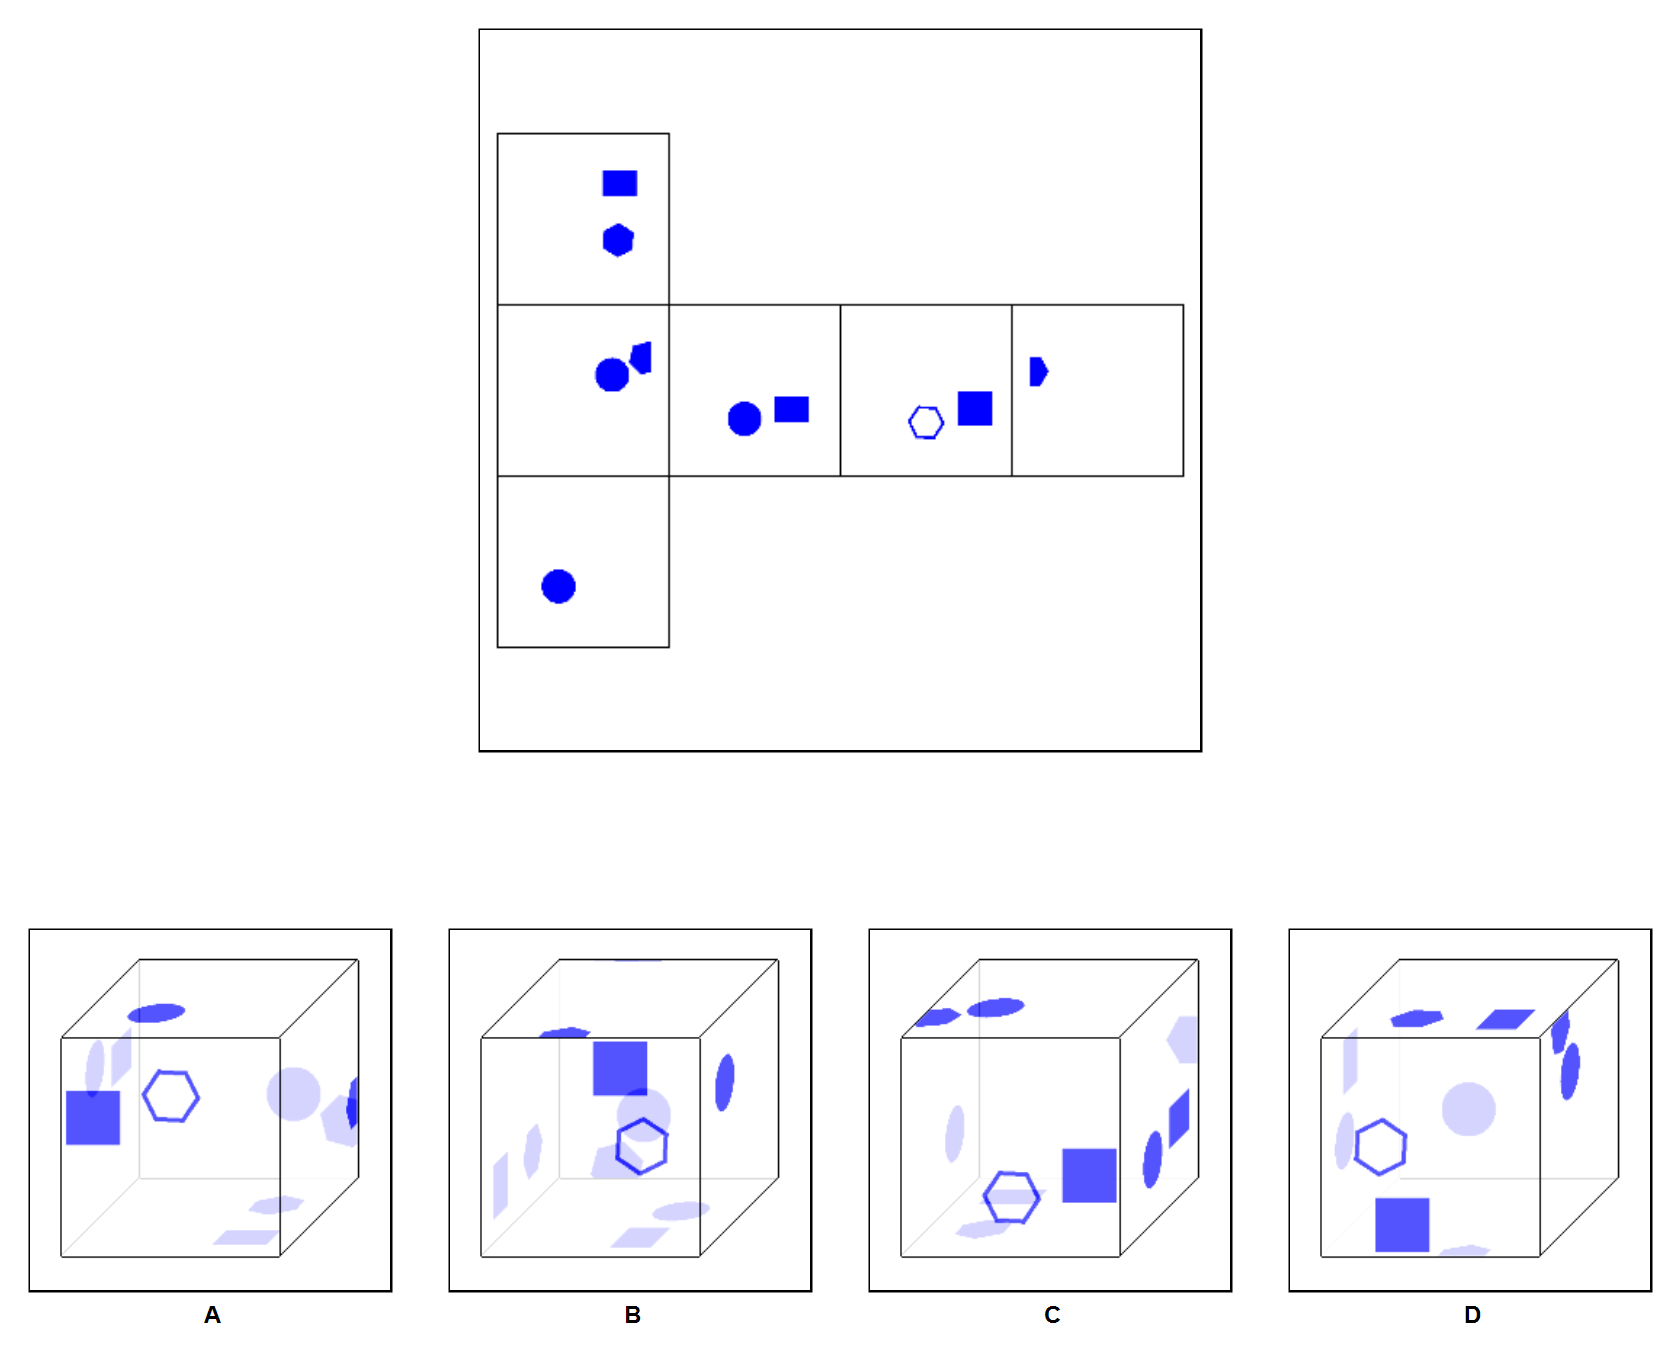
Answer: B